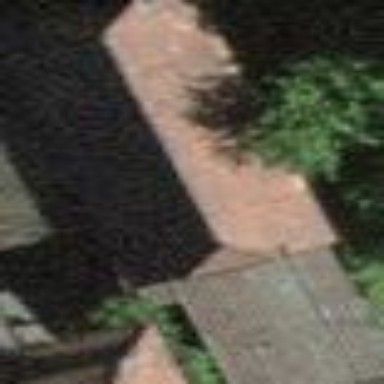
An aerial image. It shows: Shed building.